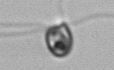
Label: flagellate_morphotype1